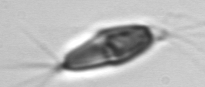
Label: Chrysochromulina